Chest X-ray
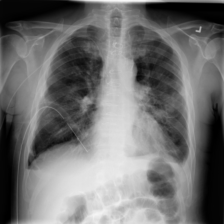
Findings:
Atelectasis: negative
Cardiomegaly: negative
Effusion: negative
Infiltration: negative
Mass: negative
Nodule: negative
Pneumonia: negative
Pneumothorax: negative
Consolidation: negative
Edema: negative
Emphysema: negative
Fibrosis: negative
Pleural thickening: negative
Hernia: negative